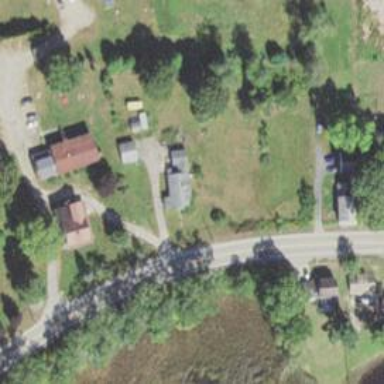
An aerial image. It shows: Residential driveway.